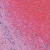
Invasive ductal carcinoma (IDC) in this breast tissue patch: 0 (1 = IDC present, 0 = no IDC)